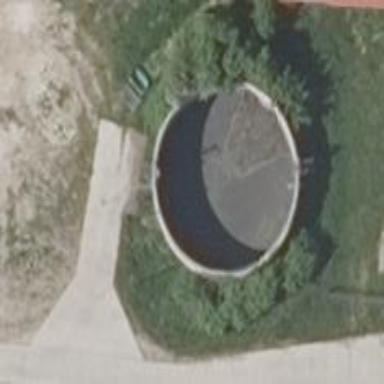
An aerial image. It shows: Storage tank that is man-made.